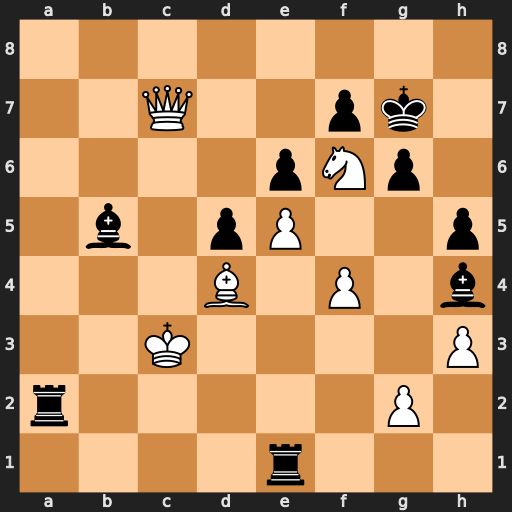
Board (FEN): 8/2Q2pk1/4pNp1/1b1pP2p/3B1P1b/2K4P/r5P1/4r3
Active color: w
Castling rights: -
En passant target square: -
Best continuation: Qd8 Rc1+ Kb4 Be1+ Kxb5